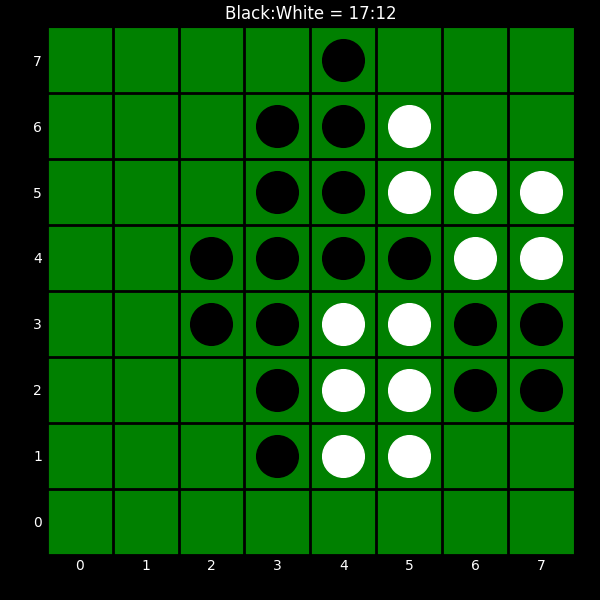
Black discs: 17
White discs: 12